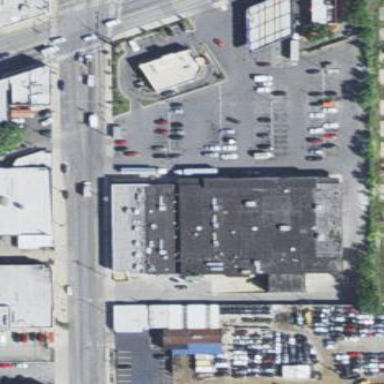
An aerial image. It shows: Retail building.